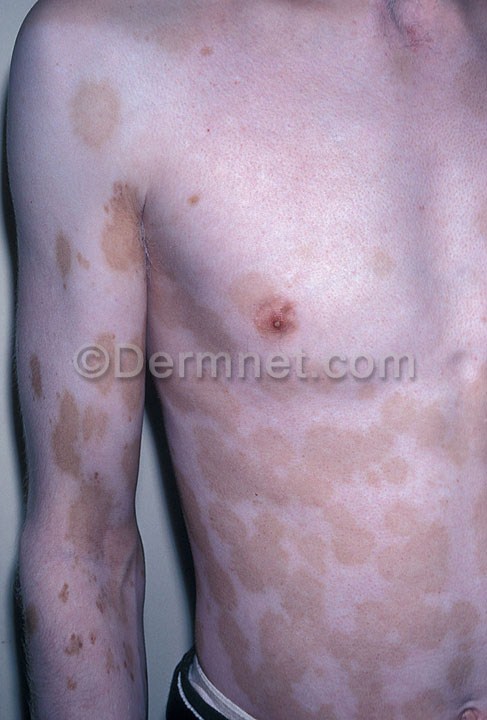
Disease: Light Diseases and Disorders of Pigmentation